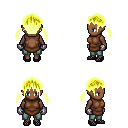
a pixel art fantasy rpg character, female body template, human, dark skin, brown tunic, teal pants, gold twin-tailed hairstyle, metal gloves, ghillies, four views (front, back, left, right), 2x2 character sprite sheet, small pixel art, hard edges, no anti-aliasing